Aerial crown-view tile of a tropical tree (Barro Colorado Island, Panama), acquired 20250217:
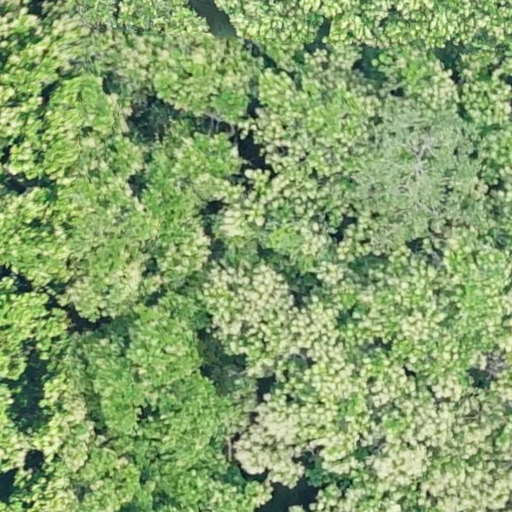
Species: Anacardium excelsum
GBIF accepted scientific name: Anacardium excelsum
Crown area: 1124.923 m²